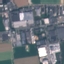
Land use / land cover: Industrial